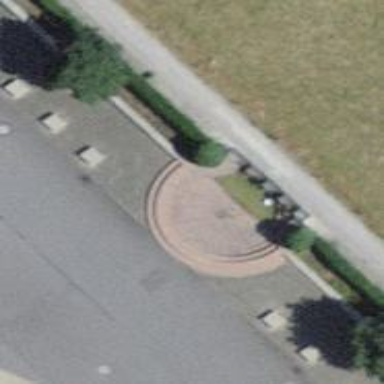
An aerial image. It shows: Fountain.